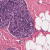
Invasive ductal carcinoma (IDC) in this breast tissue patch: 0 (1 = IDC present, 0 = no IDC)